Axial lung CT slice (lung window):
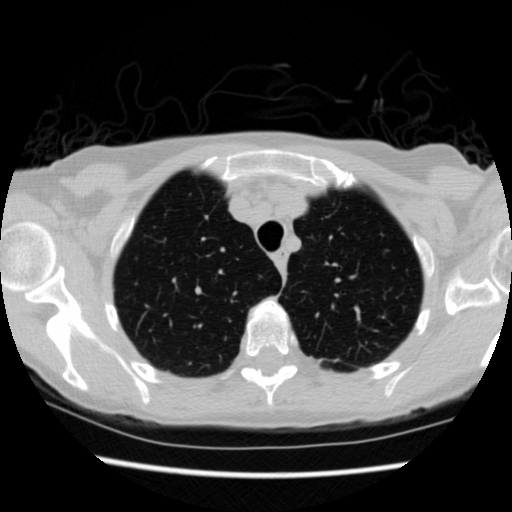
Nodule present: no